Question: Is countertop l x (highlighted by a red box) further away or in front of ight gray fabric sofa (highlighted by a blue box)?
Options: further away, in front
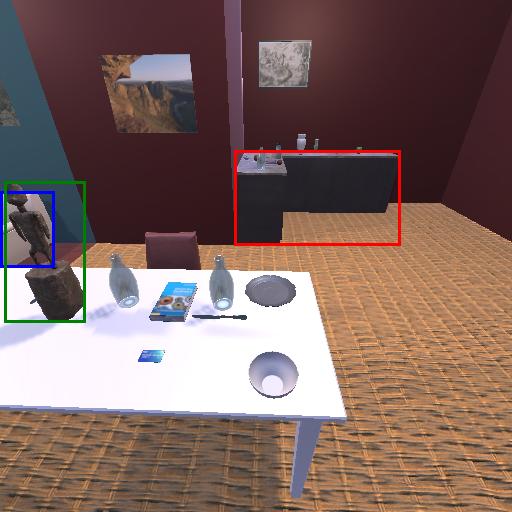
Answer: further away